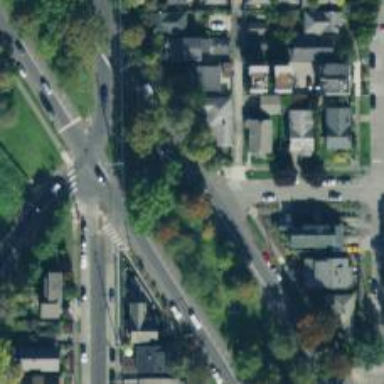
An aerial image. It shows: Footway that serves as traffic island.